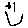
Label: smiley face